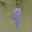
Label: 9